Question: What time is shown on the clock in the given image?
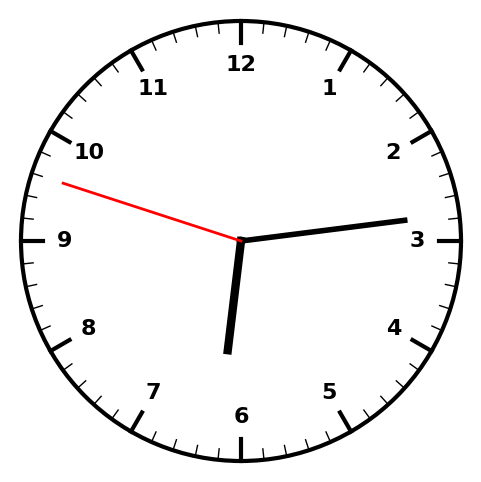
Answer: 06:13:48